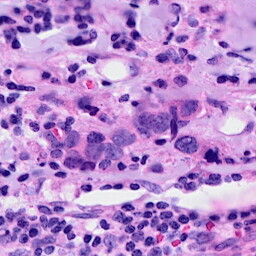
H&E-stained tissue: Breast